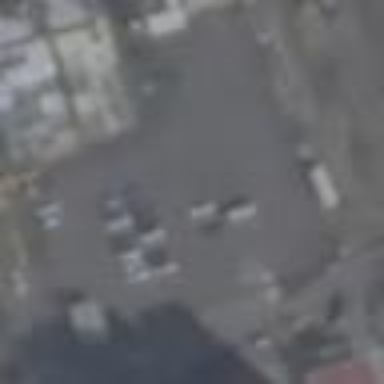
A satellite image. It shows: Parking area.